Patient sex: M
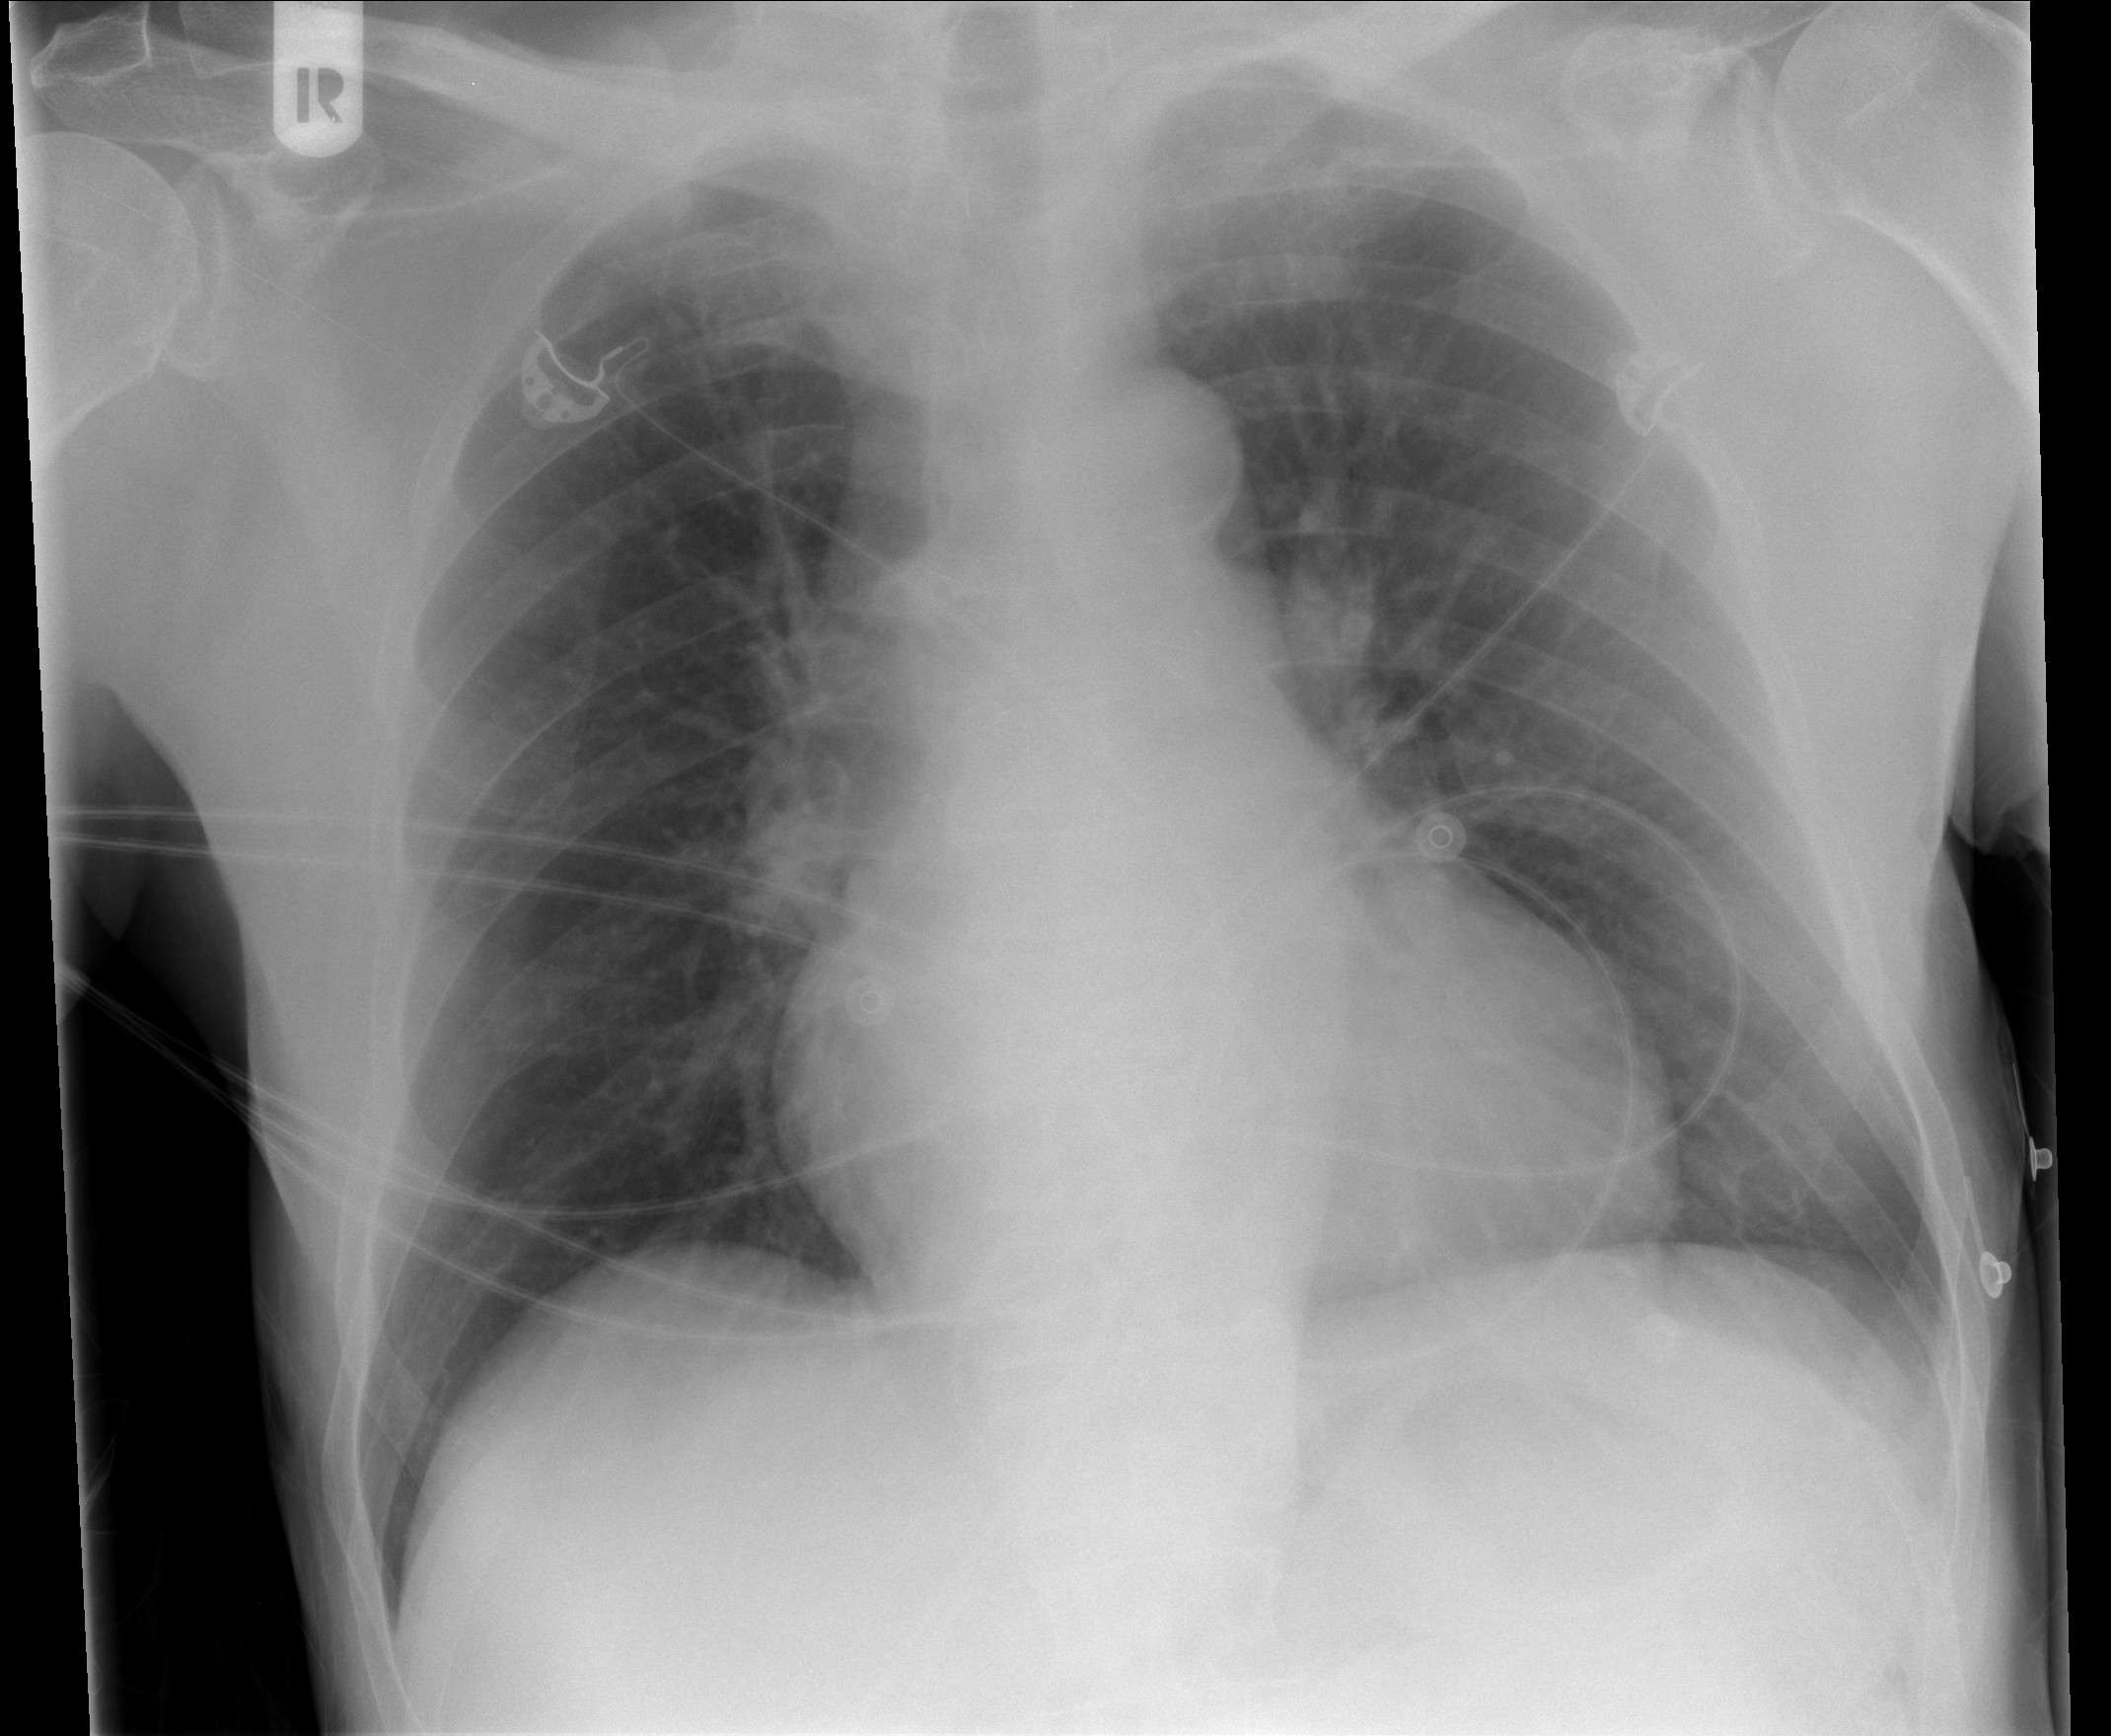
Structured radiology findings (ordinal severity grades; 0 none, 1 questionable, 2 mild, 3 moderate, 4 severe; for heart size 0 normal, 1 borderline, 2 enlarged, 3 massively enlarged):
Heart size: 2
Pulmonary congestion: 1
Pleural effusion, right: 0
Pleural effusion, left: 0
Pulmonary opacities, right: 0
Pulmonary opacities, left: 0
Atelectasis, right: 0
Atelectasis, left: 0